Question: In an inherited UltraGrid I would like know how many Bands the grid contains after I set a new value on 'base.DataSource'. How do I find that count?
Thanks
-a-
/*****Added screendump*****/
(code is not my property so I've scrambled away some possible trade secrets)

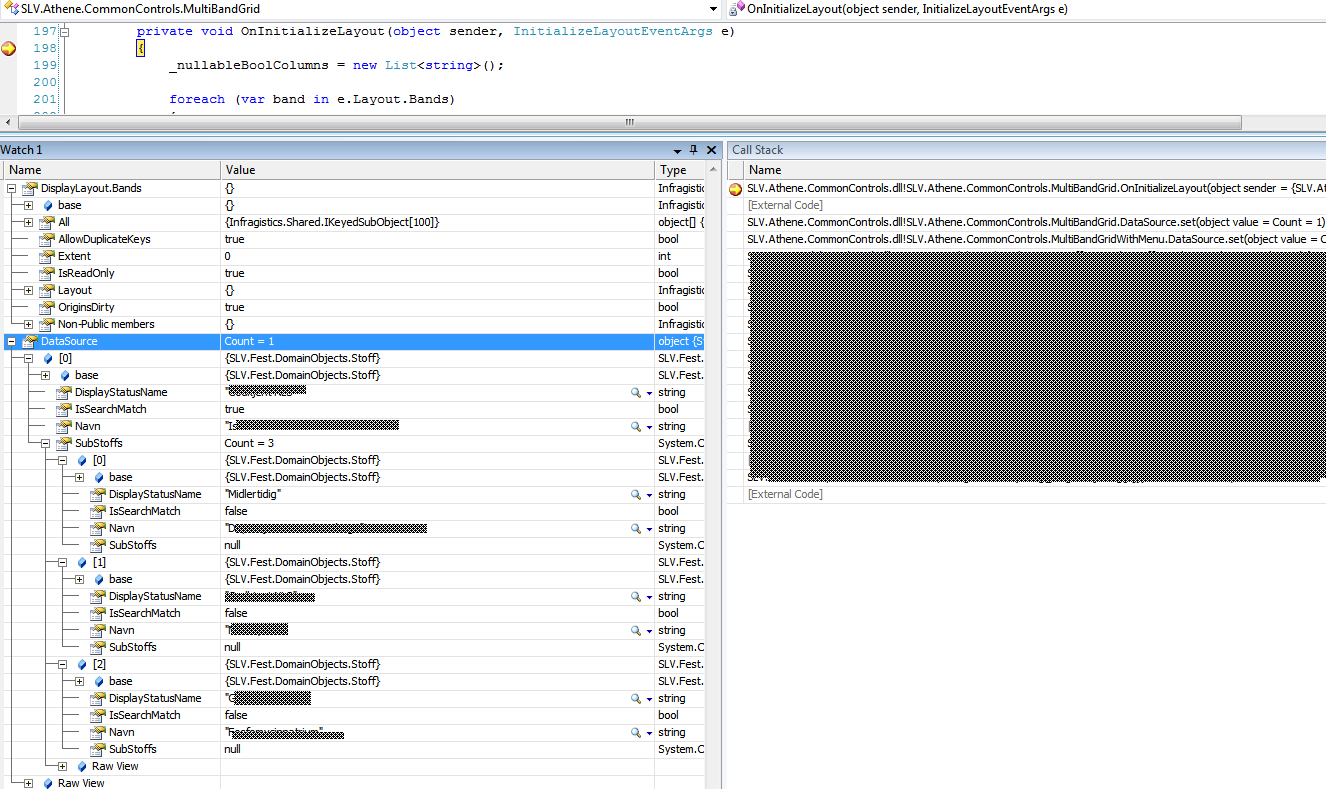
Answer: After setting the new dataSource object to the DataSource property of the UltraGrid you could verify the count like:
ultraGrid1.DisplayLayout.Bands.Count
Hope this is what you are looking for.